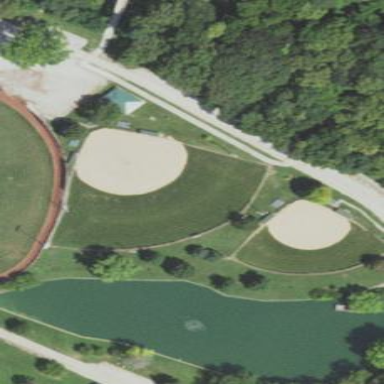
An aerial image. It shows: Baseball pitch for leisure land.